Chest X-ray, PA view. Patient: 25 years old, sex F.
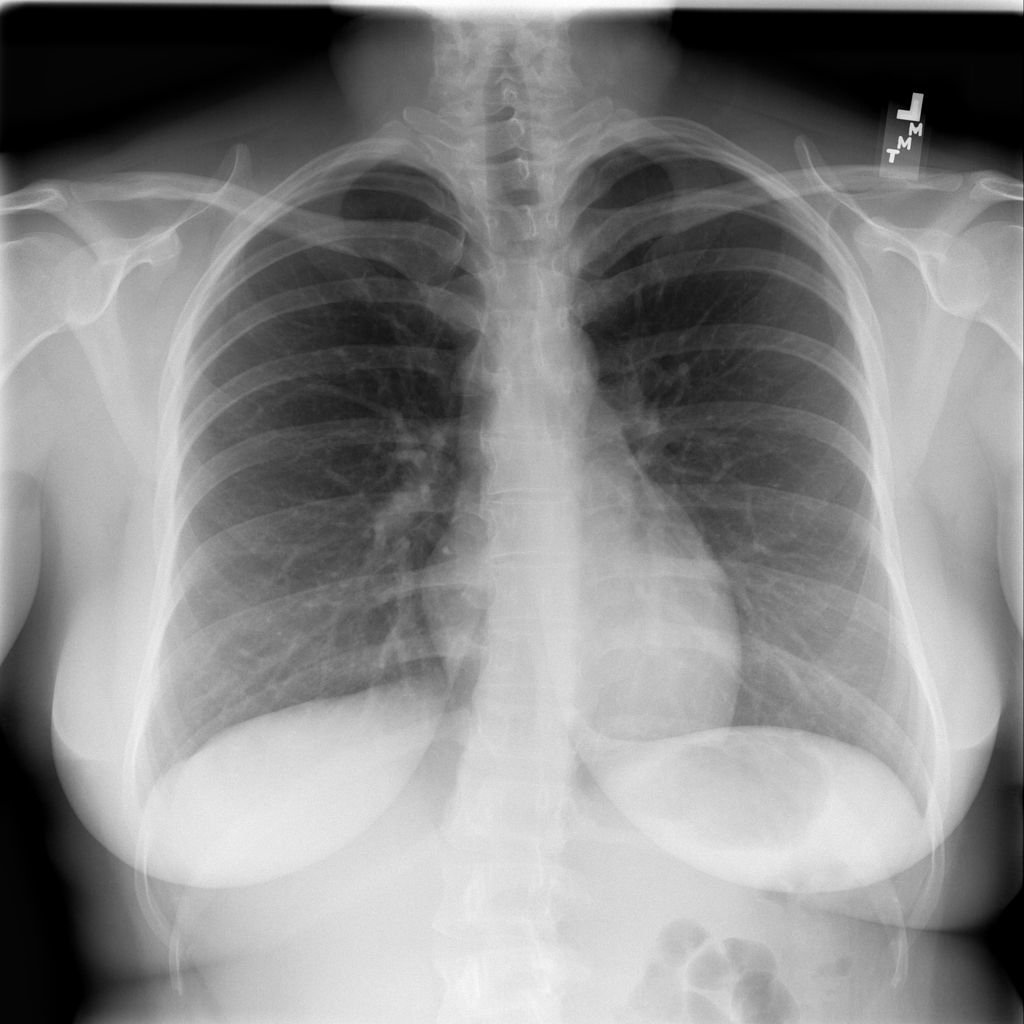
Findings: No Finding